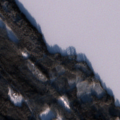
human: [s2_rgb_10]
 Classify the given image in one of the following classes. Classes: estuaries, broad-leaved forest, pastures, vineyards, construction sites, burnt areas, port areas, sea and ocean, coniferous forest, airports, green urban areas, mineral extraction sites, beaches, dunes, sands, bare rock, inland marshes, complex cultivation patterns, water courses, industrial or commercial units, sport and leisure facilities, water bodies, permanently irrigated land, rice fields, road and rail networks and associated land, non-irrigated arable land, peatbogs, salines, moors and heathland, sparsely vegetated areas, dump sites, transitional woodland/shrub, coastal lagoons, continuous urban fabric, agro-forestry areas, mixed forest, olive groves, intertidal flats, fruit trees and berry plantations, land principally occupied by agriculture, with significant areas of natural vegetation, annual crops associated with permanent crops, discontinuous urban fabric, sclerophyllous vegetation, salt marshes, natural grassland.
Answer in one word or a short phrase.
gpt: coniferous forest, mixed forest, water bodies